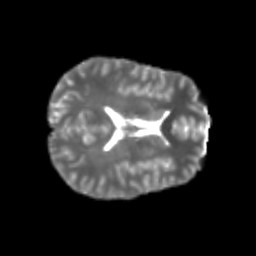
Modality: T2w
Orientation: axial
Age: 22
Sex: male
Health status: healthy
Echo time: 0.074 s